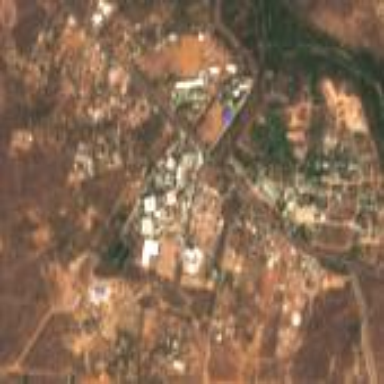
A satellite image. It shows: Research institute.